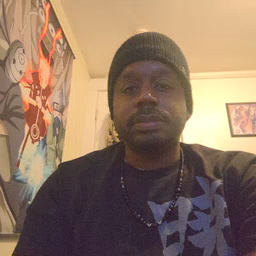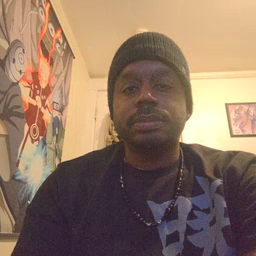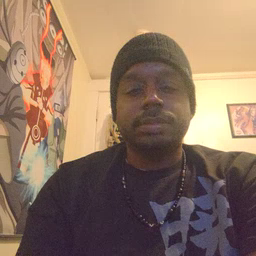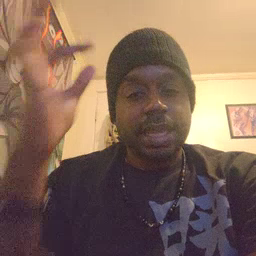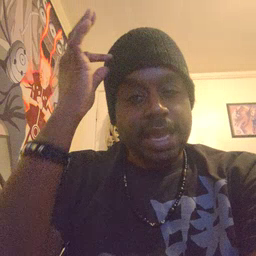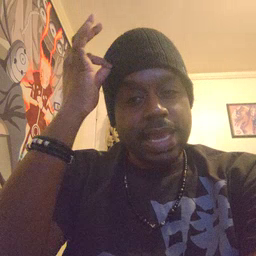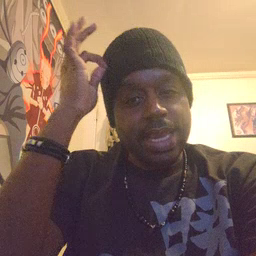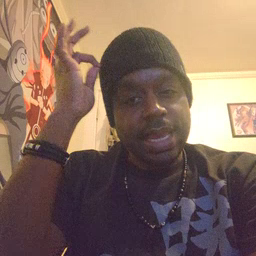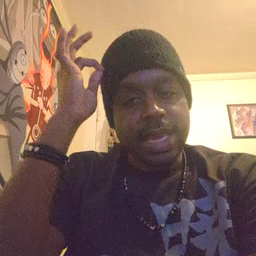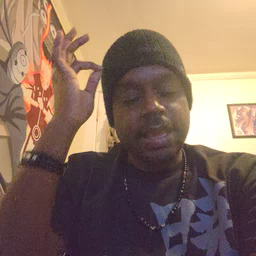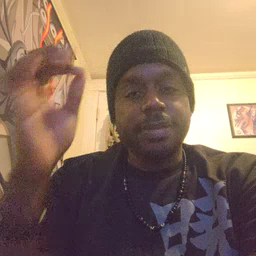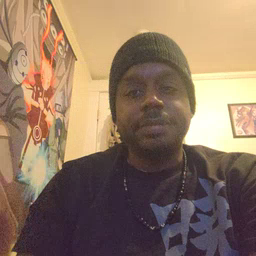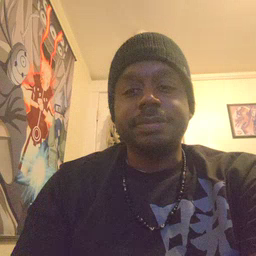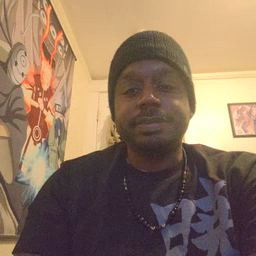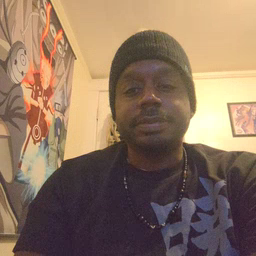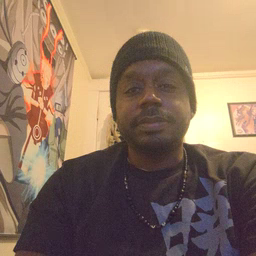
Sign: hair